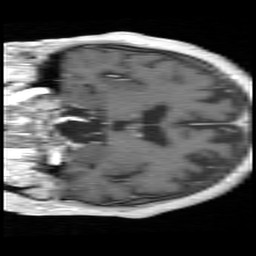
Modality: T1w
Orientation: coronal
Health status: ill
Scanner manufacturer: siemens
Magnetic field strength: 3 T
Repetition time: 0.4 s
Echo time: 0.00272 s